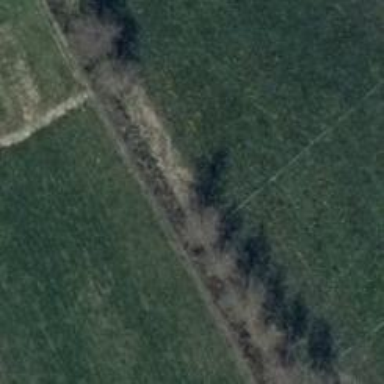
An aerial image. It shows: Row of deciduous broadleaved trees.